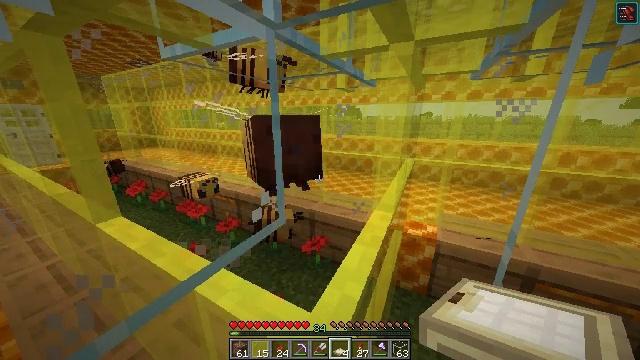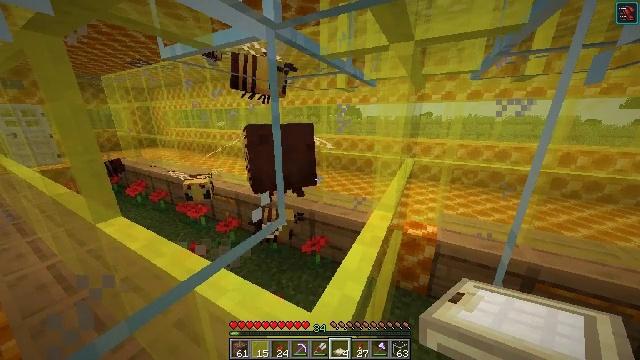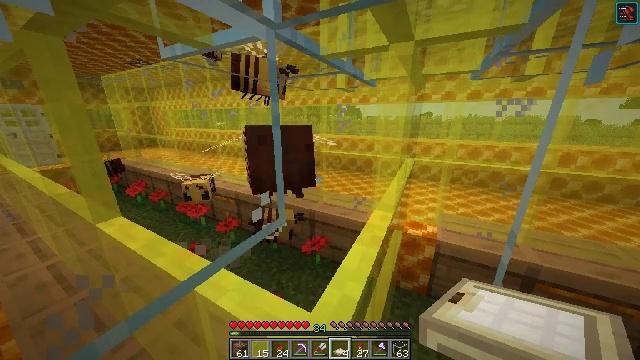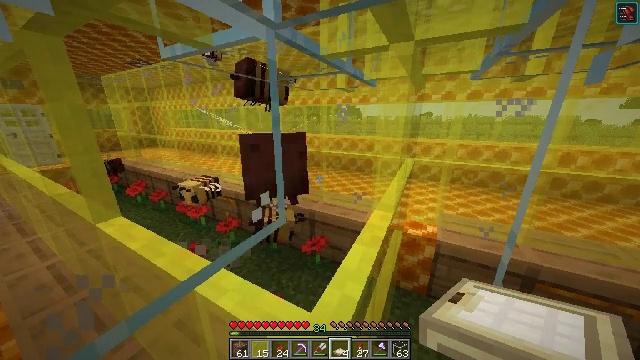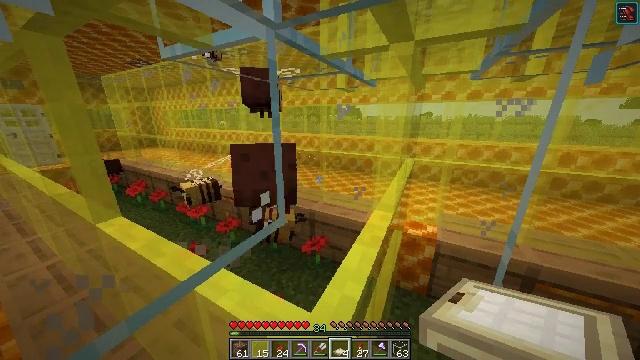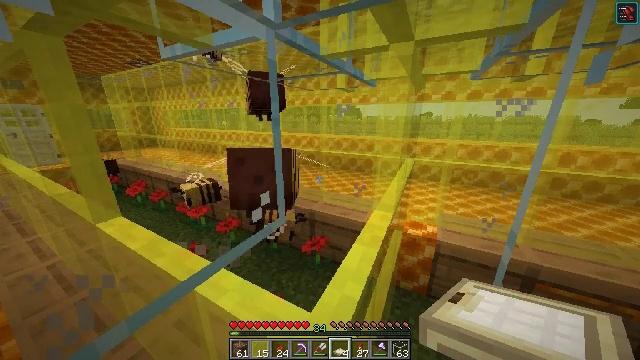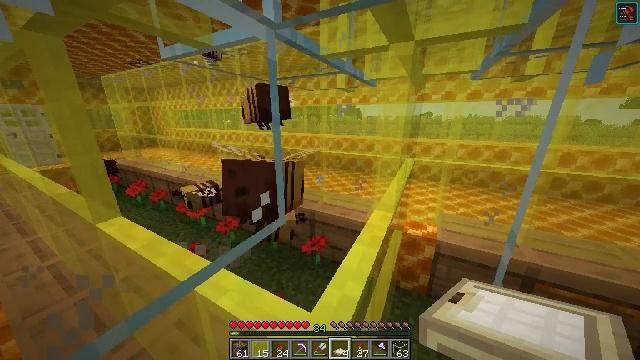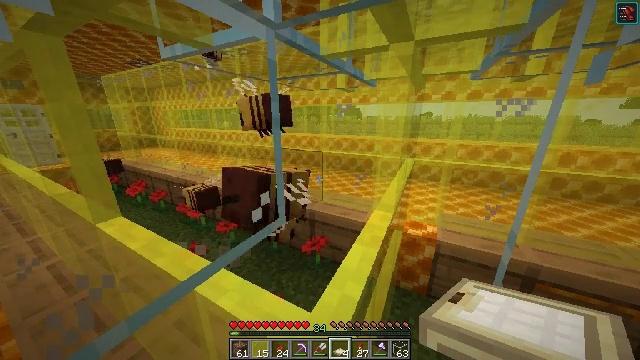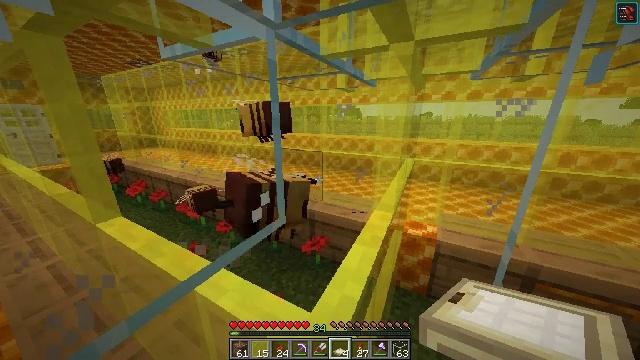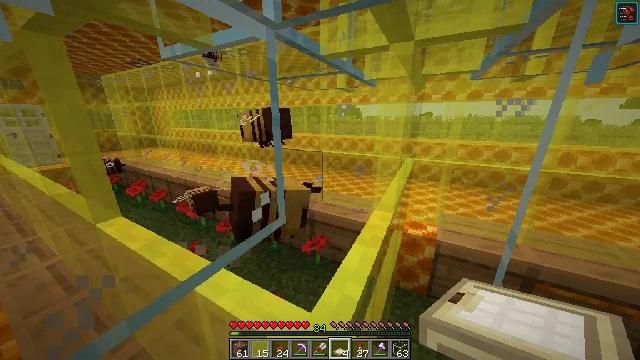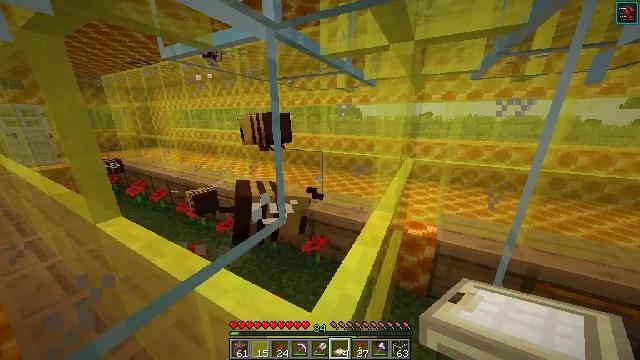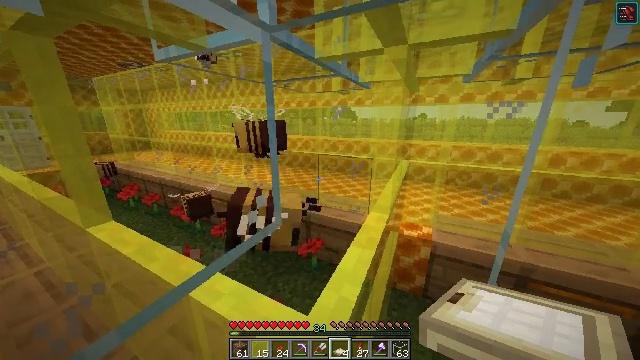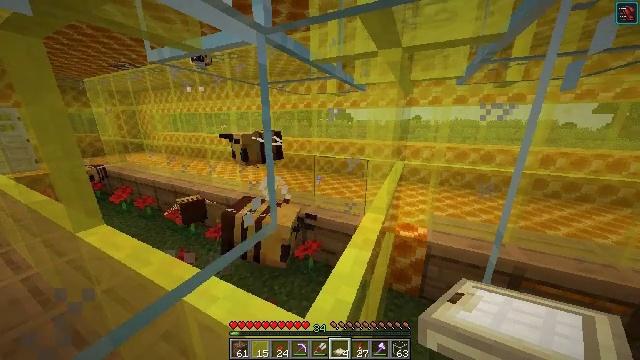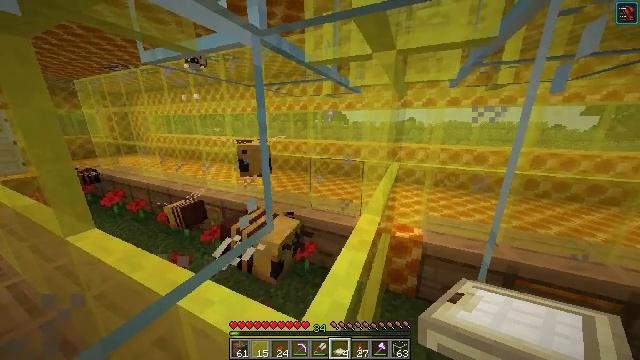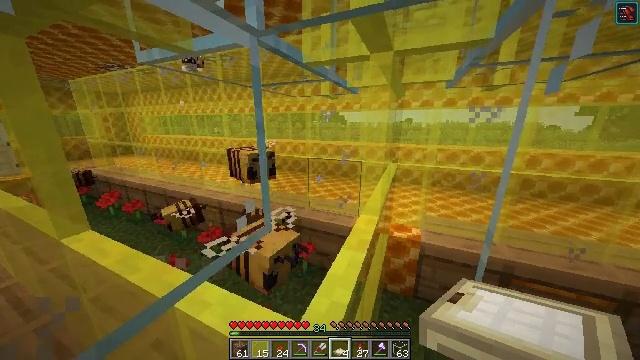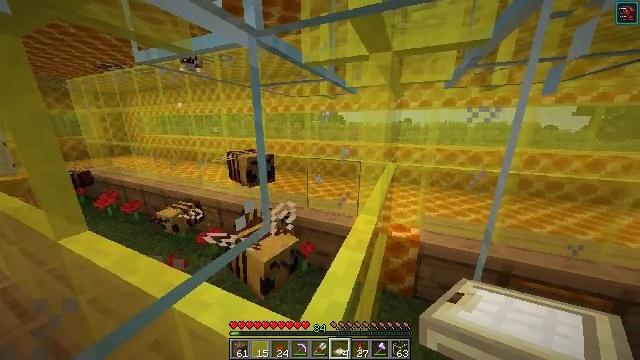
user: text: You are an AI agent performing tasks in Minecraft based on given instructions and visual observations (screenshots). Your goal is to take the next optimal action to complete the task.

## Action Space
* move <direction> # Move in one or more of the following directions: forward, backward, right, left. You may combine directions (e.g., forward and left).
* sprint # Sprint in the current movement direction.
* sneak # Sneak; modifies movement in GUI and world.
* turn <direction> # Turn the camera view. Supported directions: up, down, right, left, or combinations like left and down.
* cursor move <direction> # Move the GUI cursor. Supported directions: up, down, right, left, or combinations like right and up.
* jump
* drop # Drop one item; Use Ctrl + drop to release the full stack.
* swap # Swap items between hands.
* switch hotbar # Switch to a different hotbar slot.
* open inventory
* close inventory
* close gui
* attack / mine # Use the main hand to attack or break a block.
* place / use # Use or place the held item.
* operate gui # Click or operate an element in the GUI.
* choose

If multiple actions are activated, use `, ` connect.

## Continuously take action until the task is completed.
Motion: motion action
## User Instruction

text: Attack the yellow stained glass pane to break it.
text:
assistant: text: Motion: no_op
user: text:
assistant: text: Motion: no_op
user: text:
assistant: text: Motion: no_op
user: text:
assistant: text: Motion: no_op
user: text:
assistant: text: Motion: no_op
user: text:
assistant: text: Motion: no_op
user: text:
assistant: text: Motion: no_op
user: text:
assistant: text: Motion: no_op
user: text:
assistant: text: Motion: no_op
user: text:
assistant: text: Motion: no_op
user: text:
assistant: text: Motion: turn right
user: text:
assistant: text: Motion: turn right
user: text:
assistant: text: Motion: turn right
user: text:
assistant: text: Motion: no_op
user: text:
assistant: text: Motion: no_op
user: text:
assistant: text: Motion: no_op
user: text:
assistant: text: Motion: turn right
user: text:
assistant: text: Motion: turn right
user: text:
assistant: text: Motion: turn right
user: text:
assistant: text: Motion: no_op
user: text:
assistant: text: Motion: no_op
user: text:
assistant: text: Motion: no_op
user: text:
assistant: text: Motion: no_op
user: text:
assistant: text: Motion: no_op
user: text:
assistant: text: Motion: no_op
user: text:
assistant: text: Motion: no_op
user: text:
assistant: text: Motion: no_op
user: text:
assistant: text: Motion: no_op
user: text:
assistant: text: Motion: no_op
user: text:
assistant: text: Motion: no_op